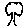
Label: tree